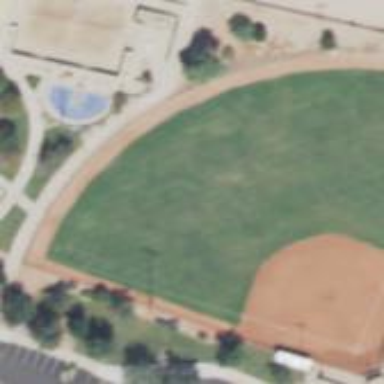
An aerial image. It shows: Grass pitch enclosed by fence for playing softball baseball.